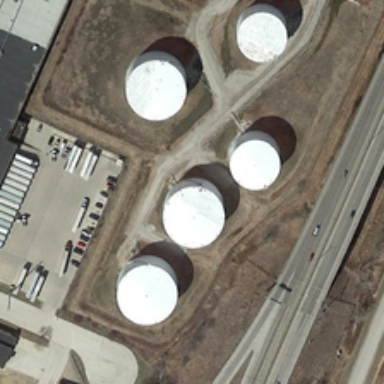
Several white storage tanks are between a large building and a road .